Question: I am trying to create strongly typed view from model class 'N1Process'. I did compile the solution, before attempting to add View. But can't locate this N1Process model in the add View wizard.

'''
namespace GetPathOfRunningProcess.Models
{
public class N1Process
{
public string Name { get; set; }
public string Path { get; set; }
}
}
'''
Does it has to do anything with the namespace 'GetPathOfRunningProcess.Models' where 'N1Process' has been defined ?
Thanks !
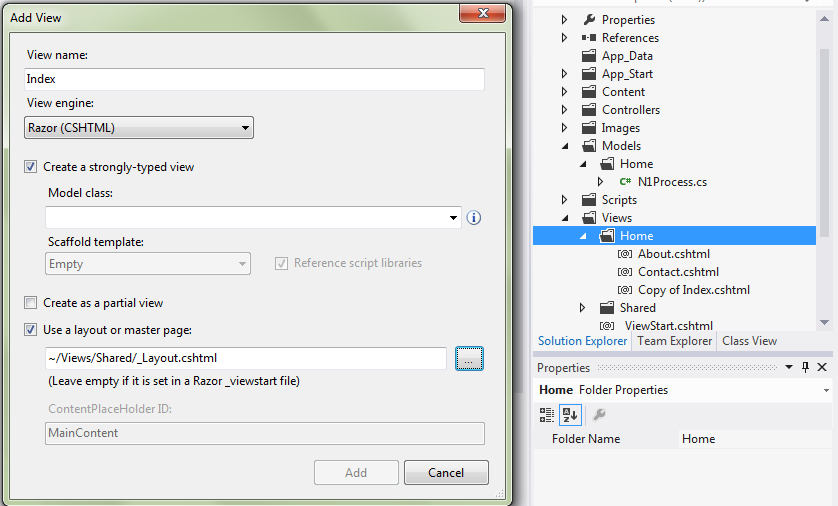
Answer: You can type in the path in the wizard or just add
'''
@model N1Process
'''
to the top of your view file.
(You'll probably need the fully qualified name in the @model statement).